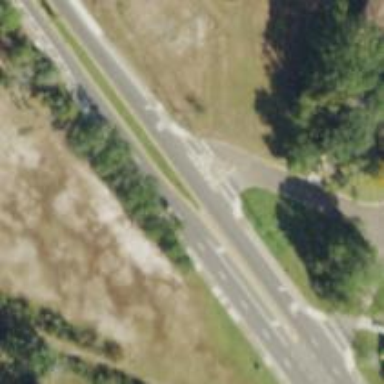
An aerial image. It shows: Marked crossing on footway.